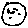
Label: moon